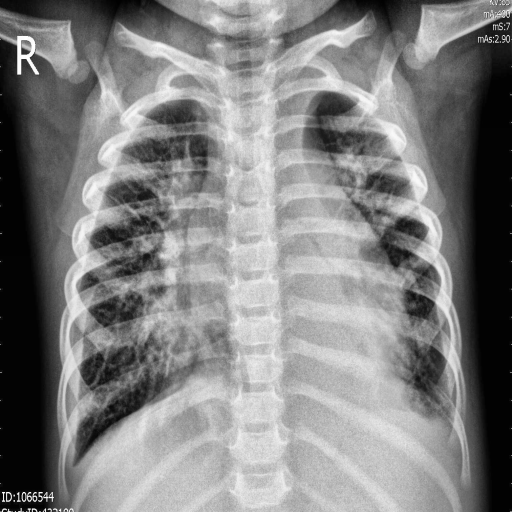
Finding: PNEUMONIA